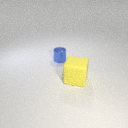
small blue metal cylinder to the left of large yellow rubber cube